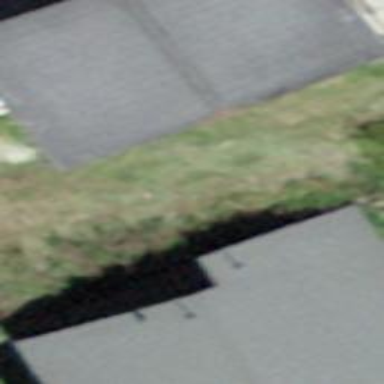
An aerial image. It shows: Part of building.